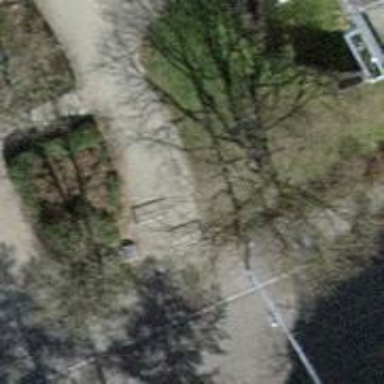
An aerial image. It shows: Swing gate.